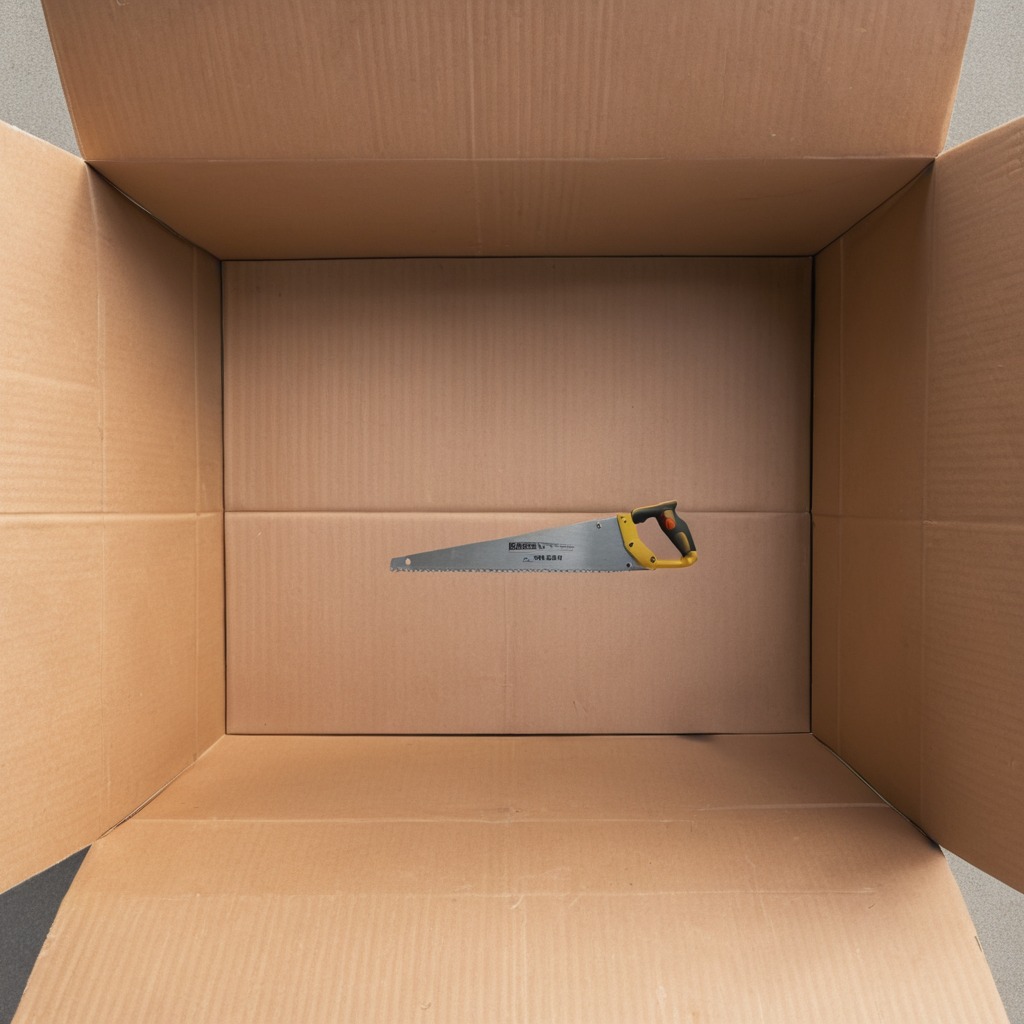
A metal saw is lying on a clean dry cardboard box surface in an outdoor workshop during daytime bright natural light soft shadows slightly creased but